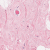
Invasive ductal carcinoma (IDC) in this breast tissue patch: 0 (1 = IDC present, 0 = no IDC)